Field crop: maize
Growth stage: 2
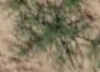
Species: salsola